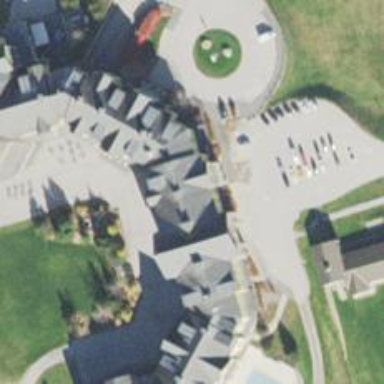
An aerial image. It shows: Hotel building.